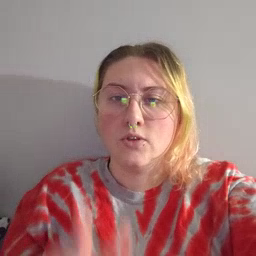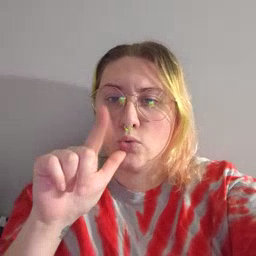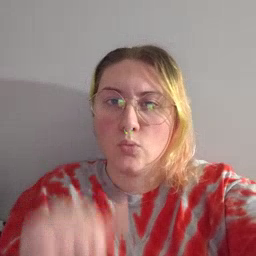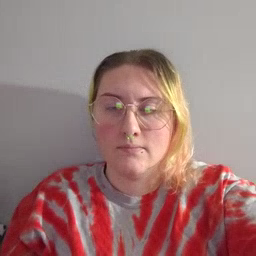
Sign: who